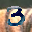
Label: 3